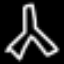
Label: The Eiffel Tower